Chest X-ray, AP view. Patient: 42 years old, sex M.
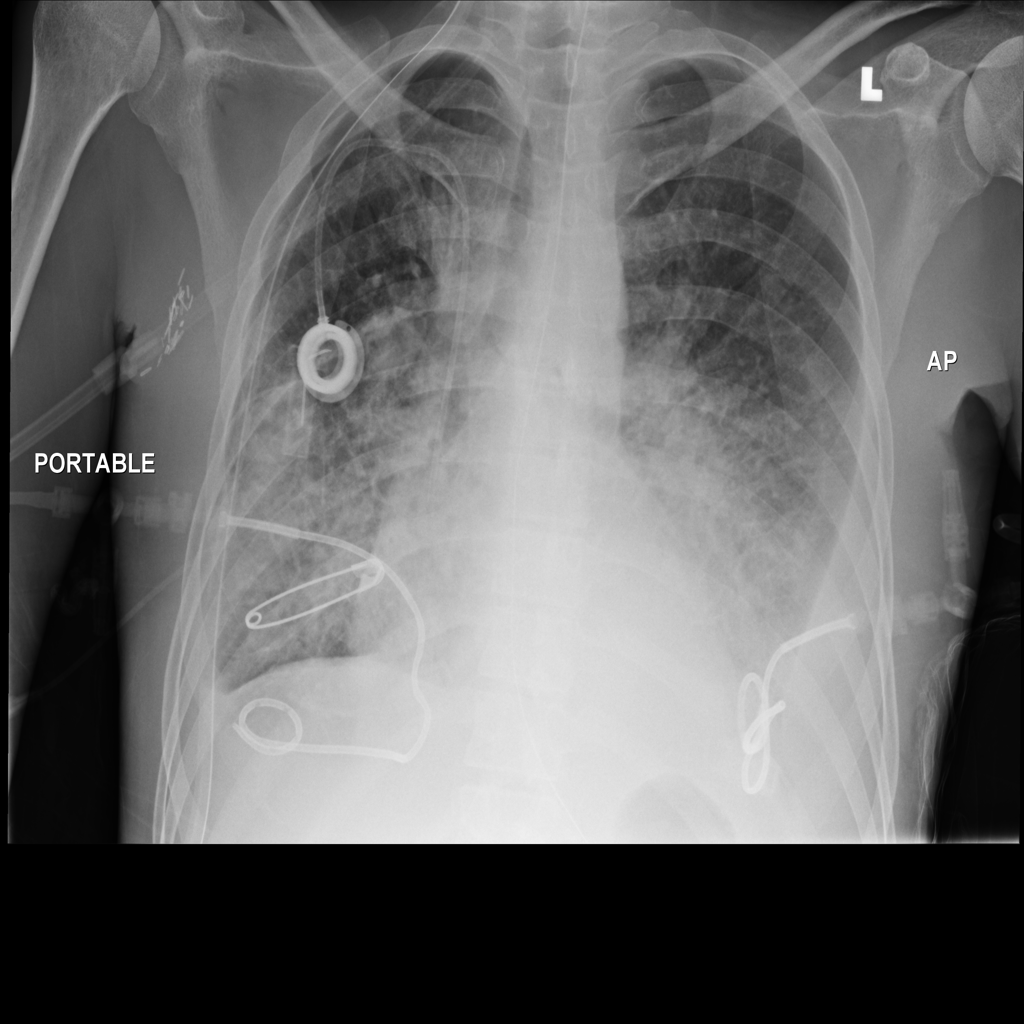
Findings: Consolidation